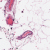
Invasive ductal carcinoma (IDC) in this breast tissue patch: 0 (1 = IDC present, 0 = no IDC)